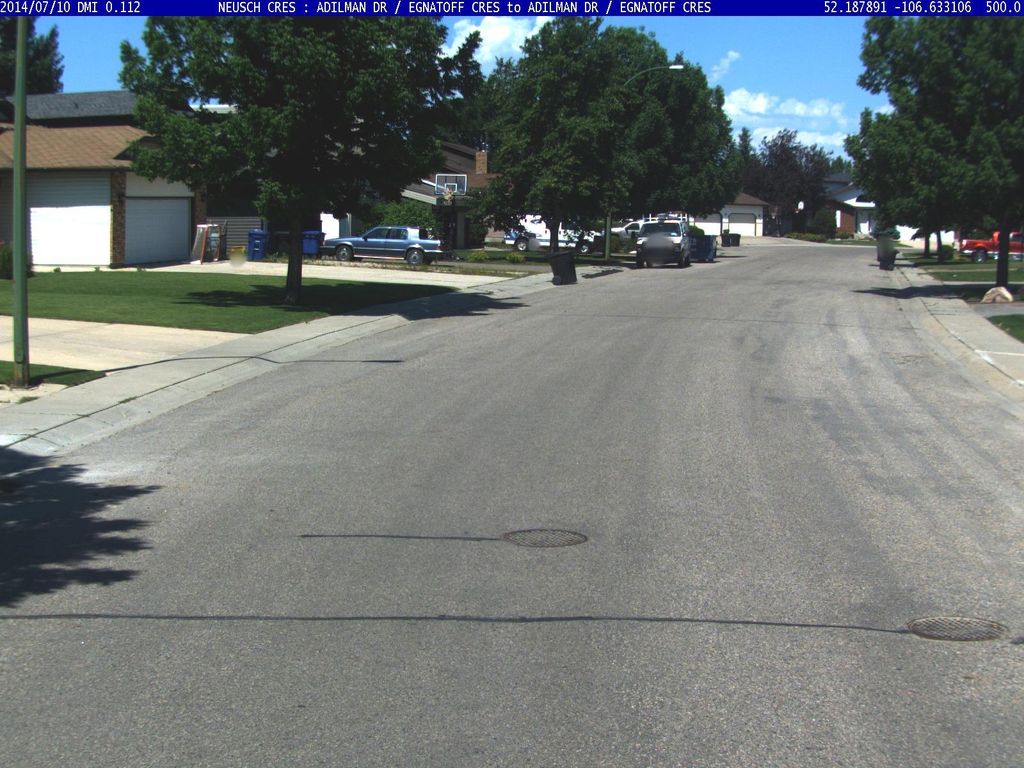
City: saskatoon